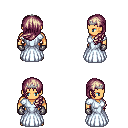
a pixel art fantasy rpg character, male body template, human, tanned skin, underdress, red pants, white blonde left-swept hairstyle, silver tiara, metal gloves, four views (front, back, left, right), 2x2 character sprite sheet, small pixel art, hard edges, no anti-aliasing